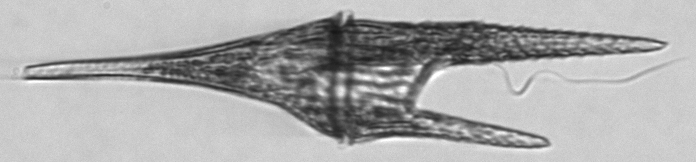
Label: Tripos_furca